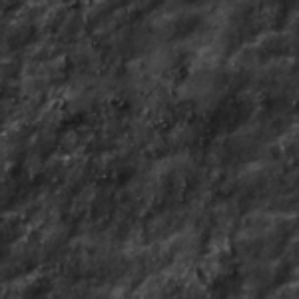
Label: frost